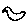
Label: bird